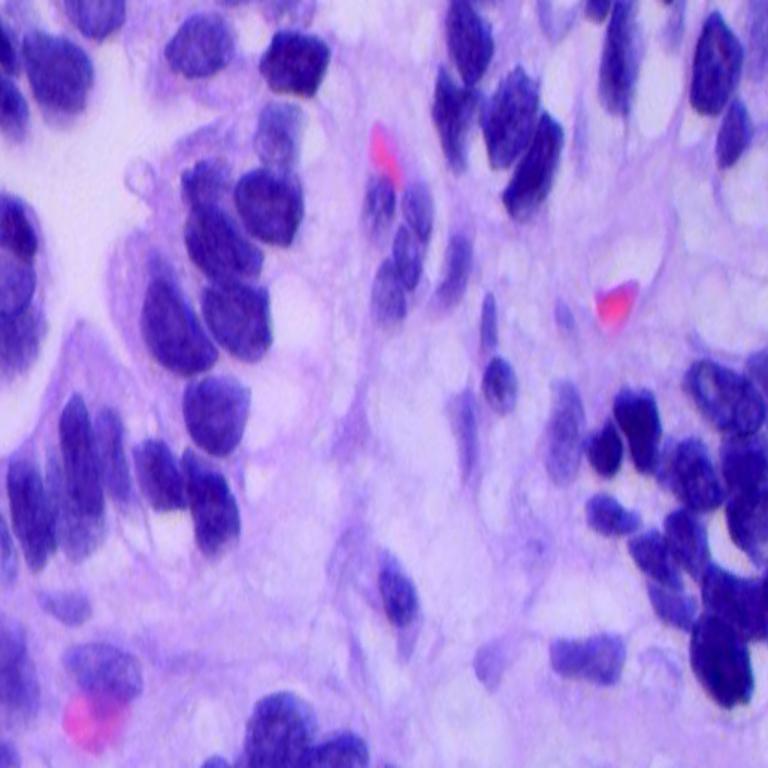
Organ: lung
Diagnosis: adenocarcinomas